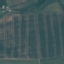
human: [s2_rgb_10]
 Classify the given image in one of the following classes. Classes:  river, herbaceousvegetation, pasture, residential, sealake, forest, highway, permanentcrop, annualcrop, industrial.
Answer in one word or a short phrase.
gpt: PermanentCrop